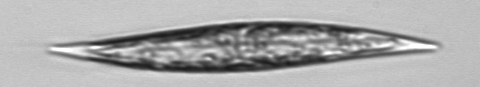
Label: Pleurosigma